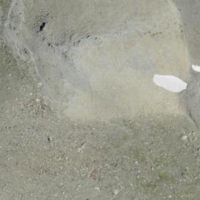
EUNIS habitat code: 48
Species observed at this site:
Scaeva selenitica
Aglais urticae
Gentiana verna